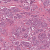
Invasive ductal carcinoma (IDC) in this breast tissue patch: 1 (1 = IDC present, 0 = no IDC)